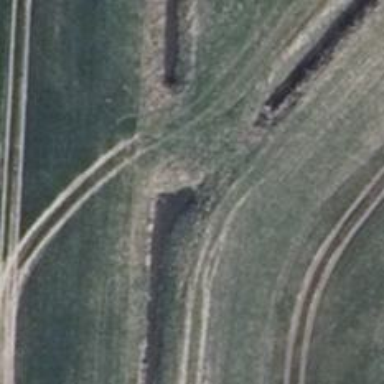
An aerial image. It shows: Culvert tunnel.